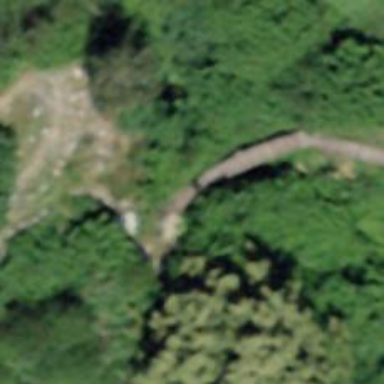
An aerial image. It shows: Path leading to bridge.